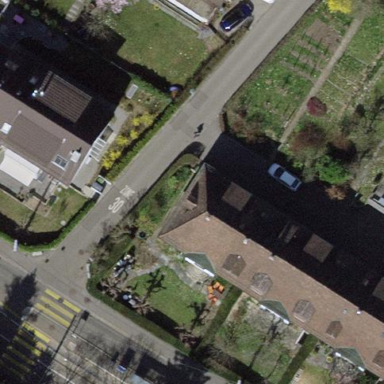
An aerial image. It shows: Terrace building with gabled roof.